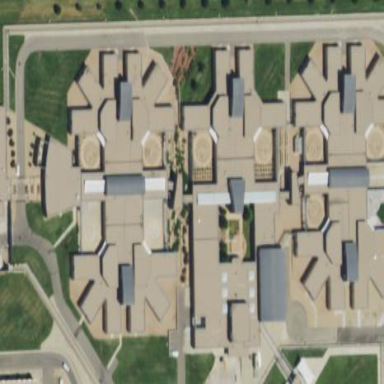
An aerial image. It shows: Prison.